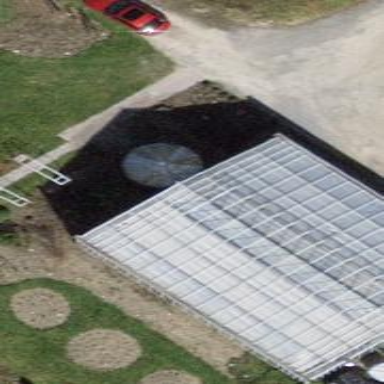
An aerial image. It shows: Building that serves as garden center.